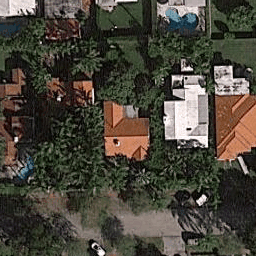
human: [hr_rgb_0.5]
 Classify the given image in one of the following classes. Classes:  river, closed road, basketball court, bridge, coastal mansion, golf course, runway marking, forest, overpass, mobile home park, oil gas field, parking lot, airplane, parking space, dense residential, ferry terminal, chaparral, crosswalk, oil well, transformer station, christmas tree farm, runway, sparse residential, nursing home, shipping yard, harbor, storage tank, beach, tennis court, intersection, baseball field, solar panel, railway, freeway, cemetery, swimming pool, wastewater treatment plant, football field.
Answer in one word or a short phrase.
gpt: coastal mansion